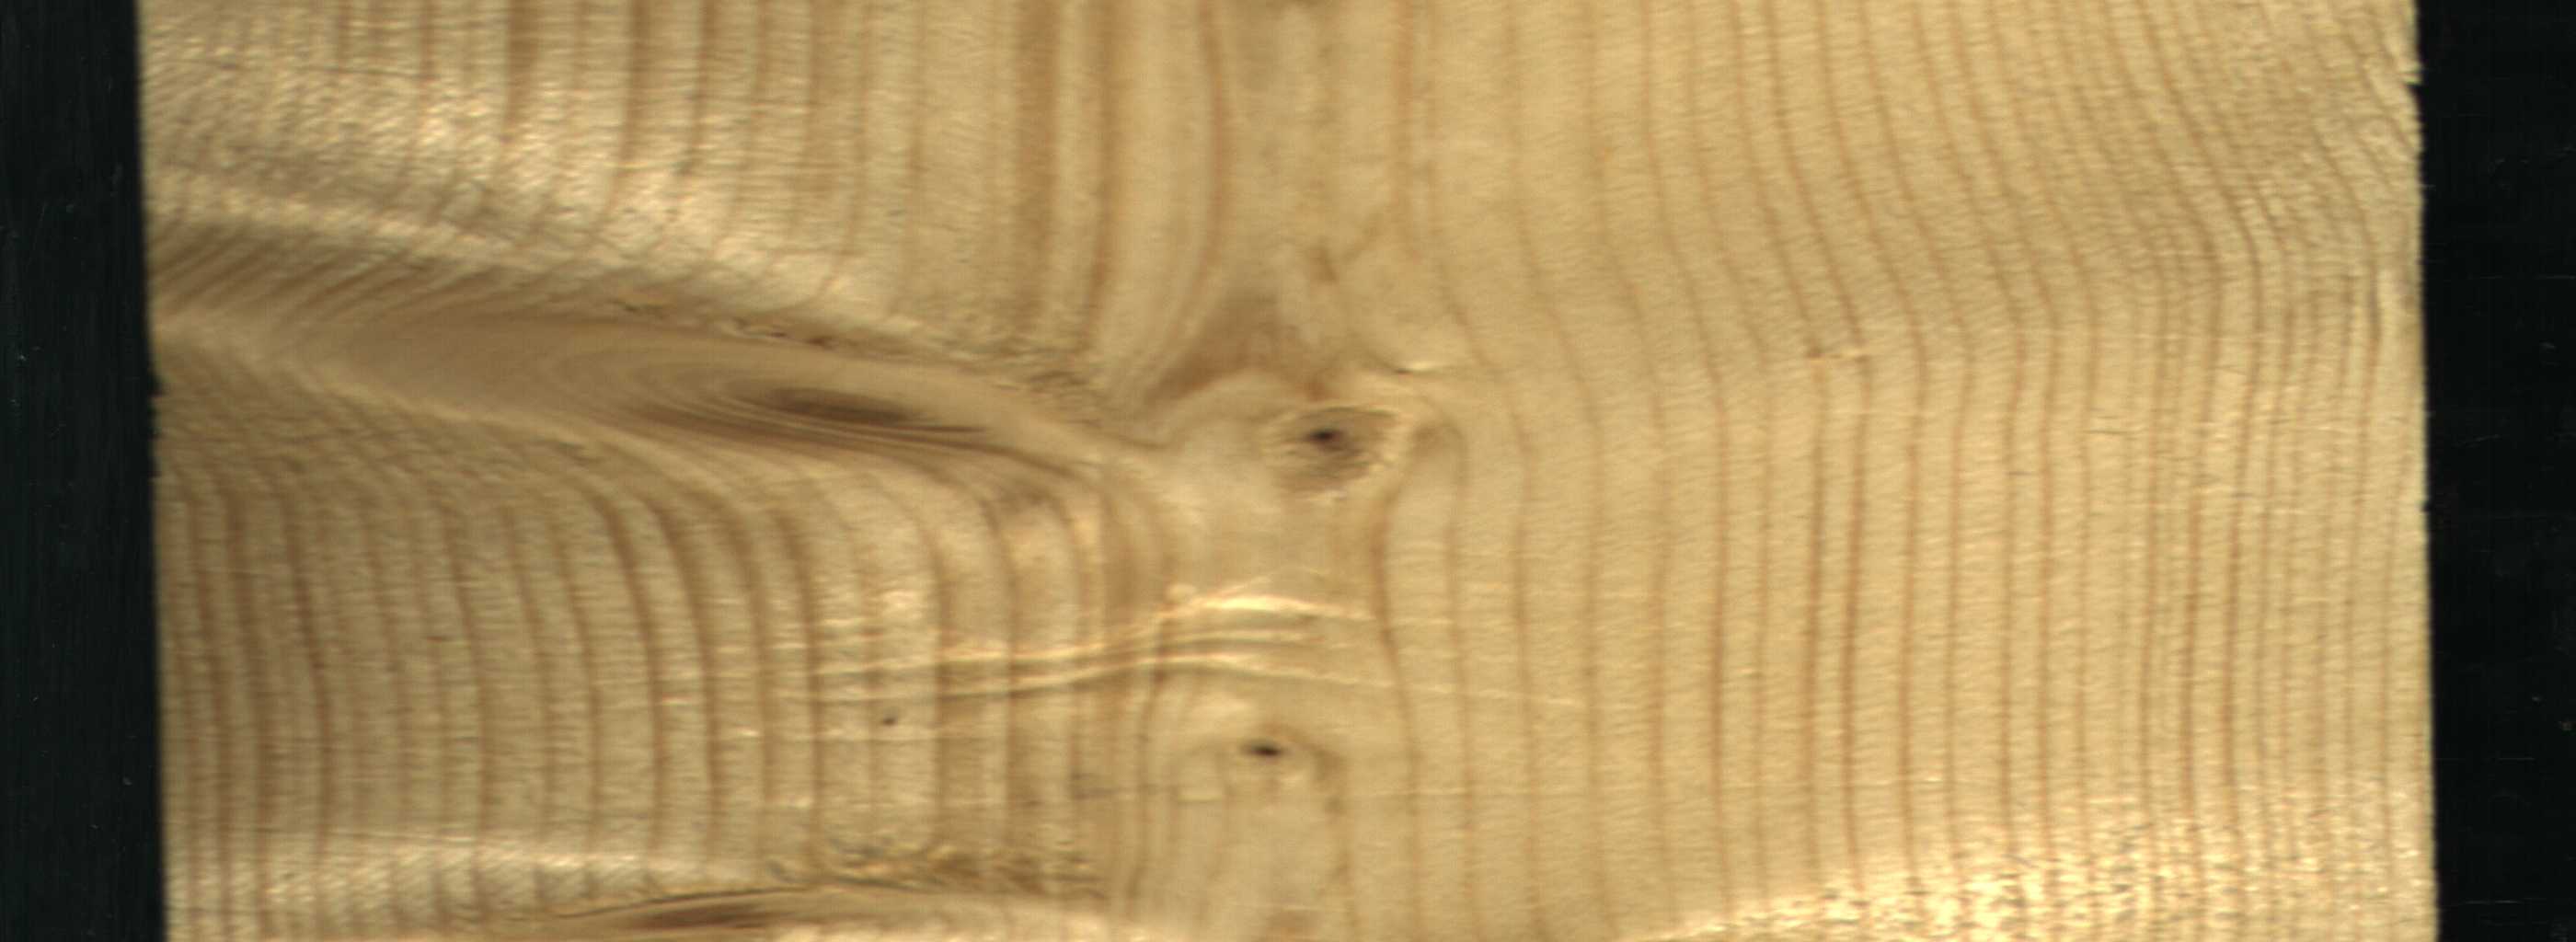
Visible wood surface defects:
Live_Knot
Live_Knot
Live_Knot
Live_Knot